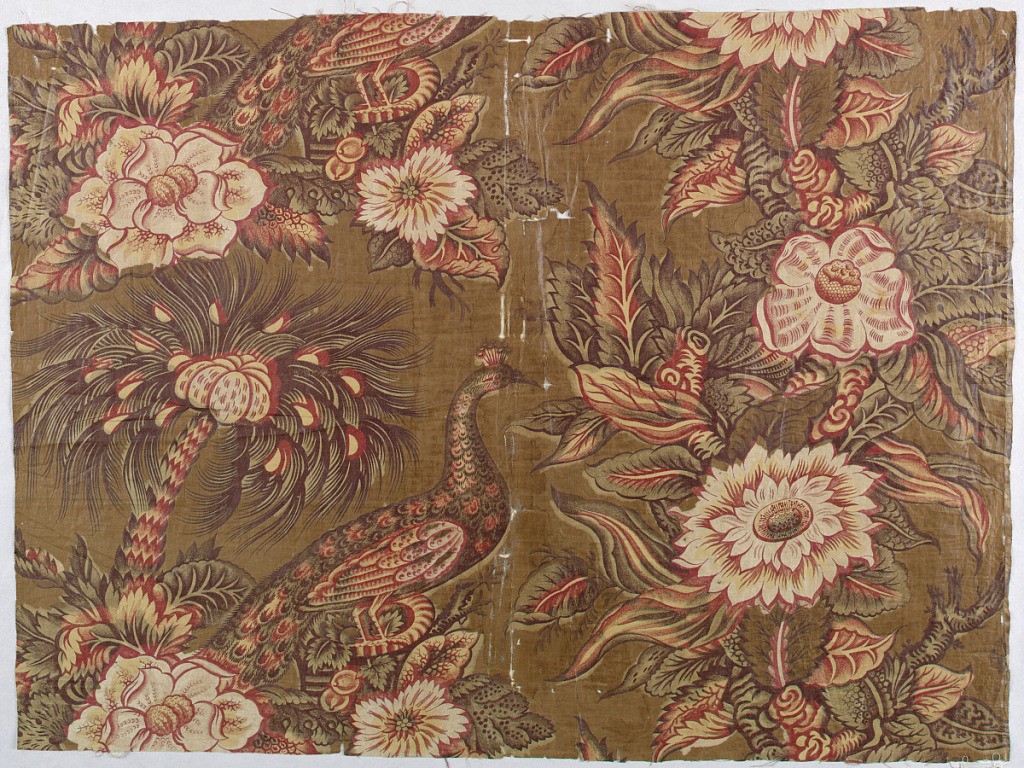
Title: Textile
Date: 1850
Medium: Technique: printed
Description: Red and brown peacocks with palm tree and large blossoms on a brown ground.